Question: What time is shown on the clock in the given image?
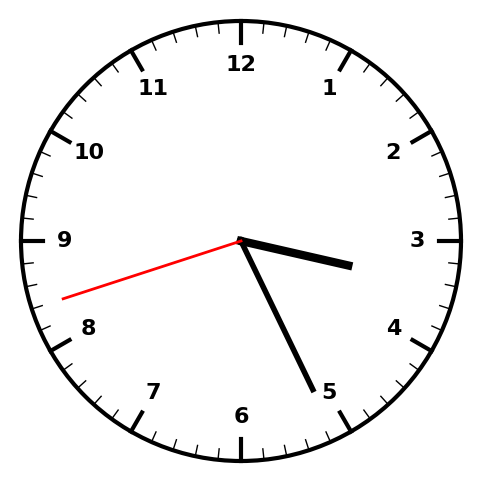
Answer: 03:25:42